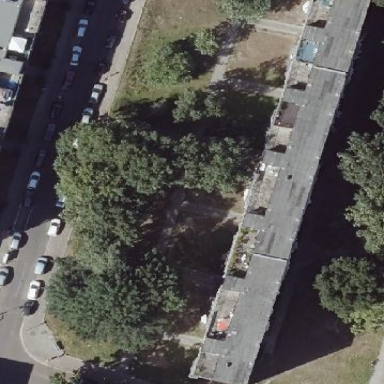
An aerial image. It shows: Building with apartments and flat roof.